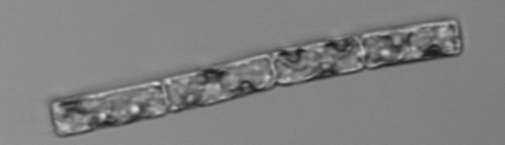
Label: Guinardia_delicatula